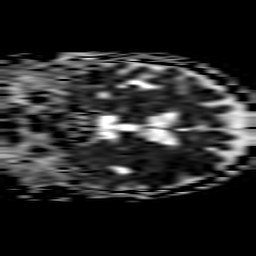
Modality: ADC
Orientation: coronal
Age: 87
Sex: female
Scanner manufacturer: philips
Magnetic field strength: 3 T
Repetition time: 3.341 s
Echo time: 0.076 s